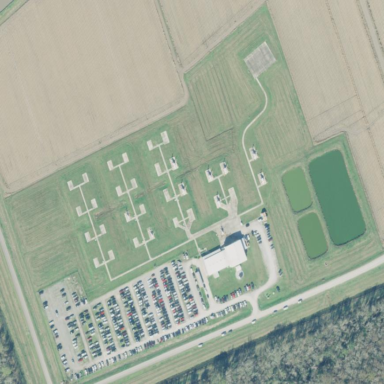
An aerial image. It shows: Military historic site.